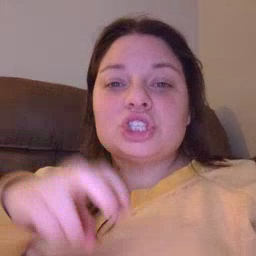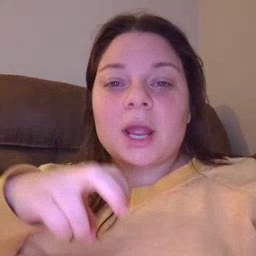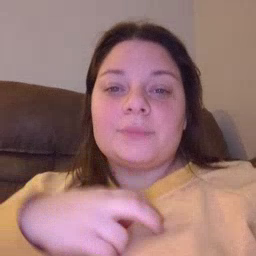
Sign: chair